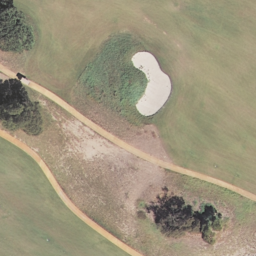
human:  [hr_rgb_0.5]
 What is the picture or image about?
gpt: golf course